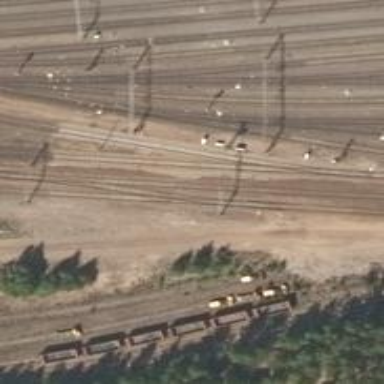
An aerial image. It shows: Railway signal.